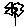
Label: flower